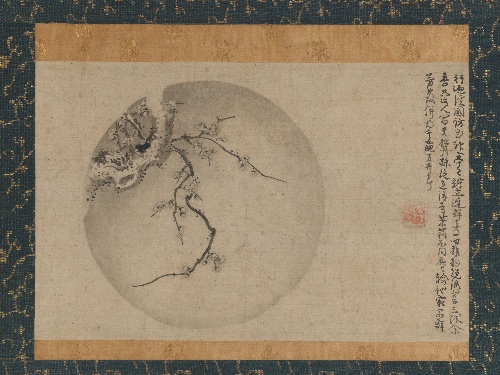
Title: 没倫紹等 (墨斎) 筆  梅図|Plum Blossoms
Artist: Motsurin Jōtō (Bokusai)
Artist bio: Japanese, died 1492
Date: 15th century
Object type: Hanging scroll
Classification: Paintings
Medium: Hanging scroll; ink on paper
Culture: Japan
Period: Muromachi period (1392–1573)
Dimensions: Image: 10 3/4 × 16 3/4 in. (27.3 × 42.5 cm)
Overall with mounting: 43 1/8 × 20 1/8 in. (109.5 × 51.1 cm)
Overall with knobs: W. 22 in. (55.9 cm)
Department: Asian Art
Credit line: Mary Griggs Burke Collection, Gift of the Mary and Jackson Burke Foundation, 2015
Accession year: 2015
Repository: Metropolitan Museum of Art, New York, NY
Tags: Flowers